Question: I am trying to implement a recursive function to compute the
arithmetic average of a given list in <URL> based on following formula:

<URL>
'''
avg([],0,_).
avg([X|L],Anew,Nnew) :-
avg(L,A,N),
Anew is (N * A + X) / Nnew,
Nnew is N+1.
'''
'''
?- avg([5.0, 6.0, 7.0, 8.0], A, N).
'''
Expected output:
'''
A = 6.5
'''
Unfortunately, I am stuck since quite some time and after trying a few variations, I am getting following error now:
'''
Arguments are not sufficiently instantiated
'''
I am grateful for any Hints, Links, References, etc.!
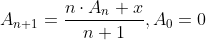
Answer: Switch the order of the last 2 clauses; Prolog needs all of the variables in an arithmetic expression to be instantiated before it can satisfy an 'is'.
Also, you'll to supply 'N' (base case is a good spot).